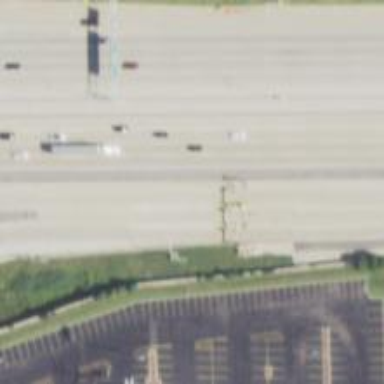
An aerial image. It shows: Toll gantry on the road.